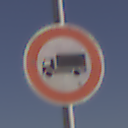
Verkehrszeichen: VerbotFuerKraftfahrzeugeUeberDreiKommaFuenfTonnen
Umgebung: Outdoor, Nature
Tageszeit: Midday
Wetter: Clear
Licht: Natural
Jahreszeit: NotSpecified
Kontrast: HighContrast